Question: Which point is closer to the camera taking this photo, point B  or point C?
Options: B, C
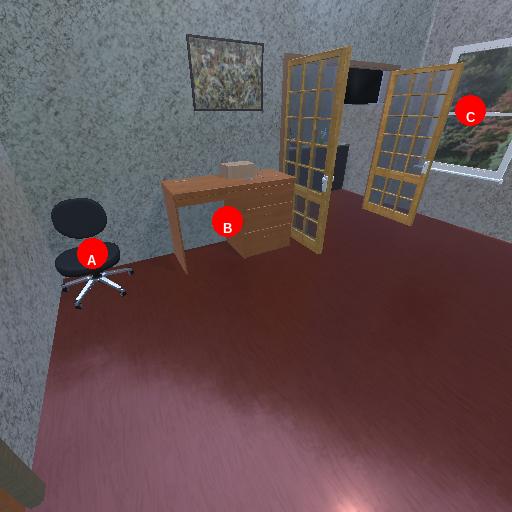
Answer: B